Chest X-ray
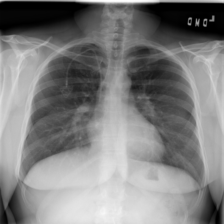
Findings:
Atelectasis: negative
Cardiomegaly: negative
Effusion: negative
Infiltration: negative
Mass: negative
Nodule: negative
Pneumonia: negative
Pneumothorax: negative
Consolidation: negative
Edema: negative
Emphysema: negative
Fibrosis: negative
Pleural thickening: negative
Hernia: negative